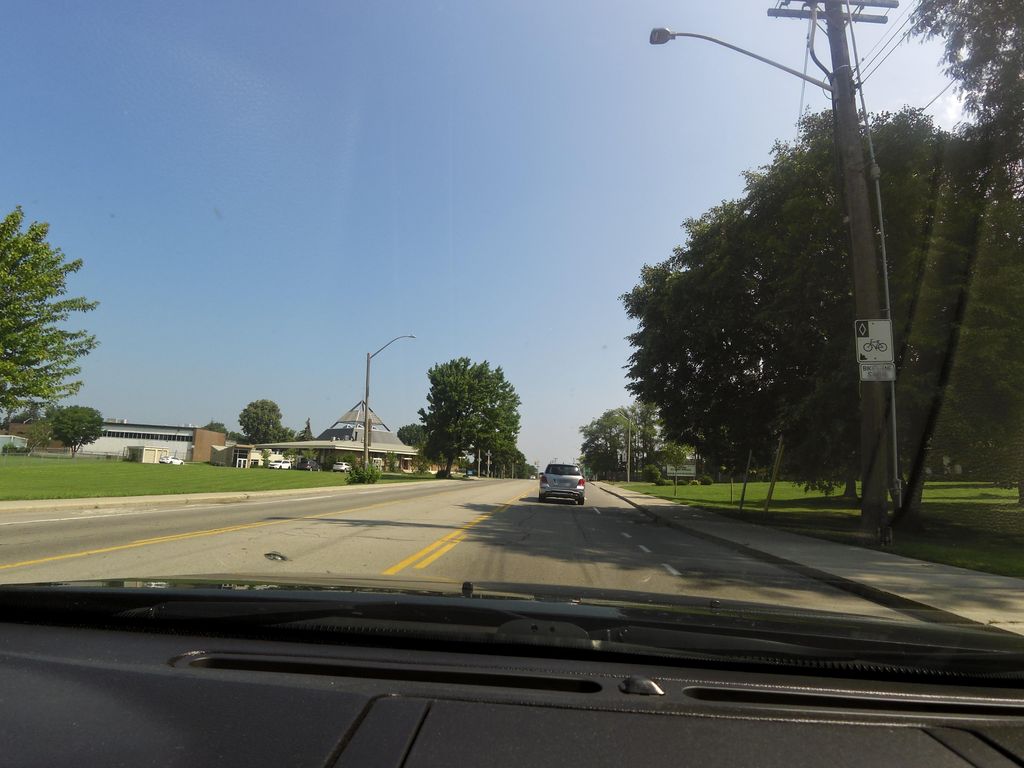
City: hamilton